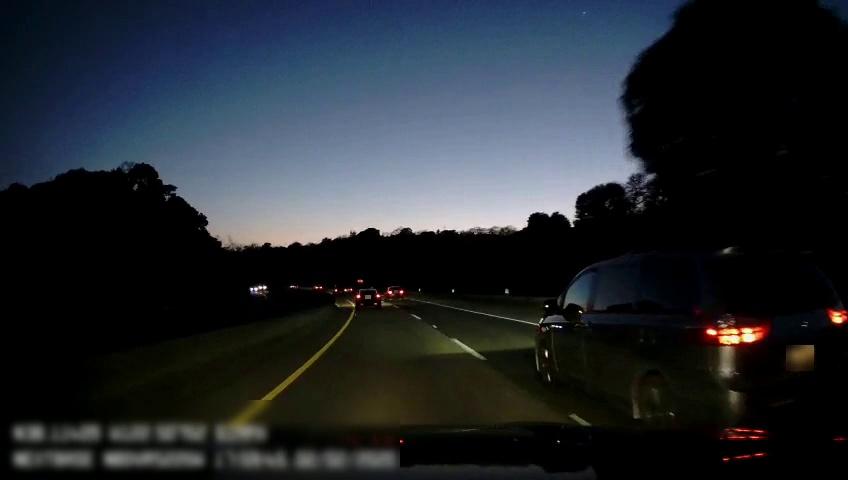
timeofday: Dusk/Dawn/Twilight
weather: Sunny
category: Drivable Space
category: Vehicles | SUV
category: Vehicles | Car
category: Vehicles | Car
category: Lanes | Current Lane
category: Lanes | Current Lane
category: Lanes | Alternate Lane